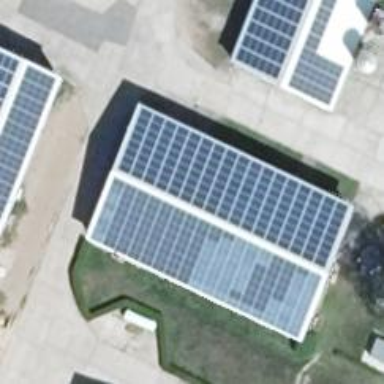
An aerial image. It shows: Solar-powered generator using photovoltaic technology. This small installation generates electricity through solar photovoltaic panels.